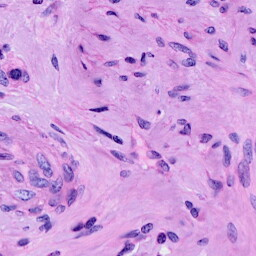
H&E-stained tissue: Cervix